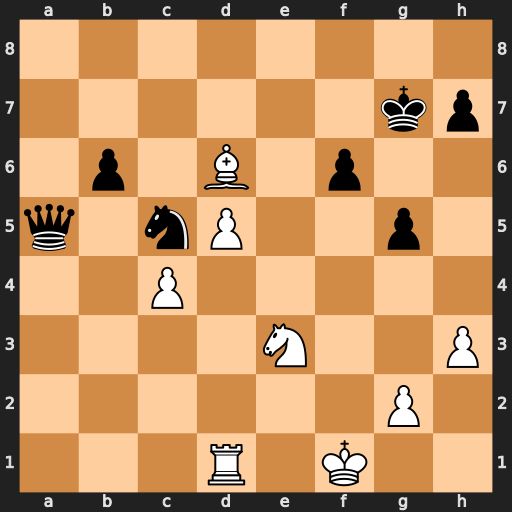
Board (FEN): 8/6kp/1p1B1p2/q1nP2p1/2P5/4N2P/6P1/3R1K2
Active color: w
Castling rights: -
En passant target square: -
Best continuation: Bxc5 bxc5 d6